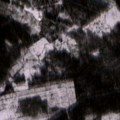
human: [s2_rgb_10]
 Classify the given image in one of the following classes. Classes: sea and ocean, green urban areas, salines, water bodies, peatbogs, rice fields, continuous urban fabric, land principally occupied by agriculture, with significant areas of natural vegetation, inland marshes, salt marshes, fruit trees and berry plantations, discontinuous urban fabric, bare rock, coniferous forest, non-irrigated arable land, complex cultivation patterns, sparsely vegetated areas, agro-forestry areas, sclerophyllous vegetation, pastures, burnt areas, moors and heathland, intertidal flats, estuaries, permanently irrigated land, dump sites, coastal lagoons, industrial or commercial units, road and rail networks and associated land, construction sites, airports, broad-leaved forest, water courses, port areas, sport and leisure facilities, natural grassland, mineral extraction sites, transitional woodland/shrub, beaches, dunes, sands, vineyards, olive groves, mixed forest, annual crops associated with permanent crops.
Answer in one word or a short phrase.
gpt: coniferous forest, mixed forest, transitional woodland/shrub